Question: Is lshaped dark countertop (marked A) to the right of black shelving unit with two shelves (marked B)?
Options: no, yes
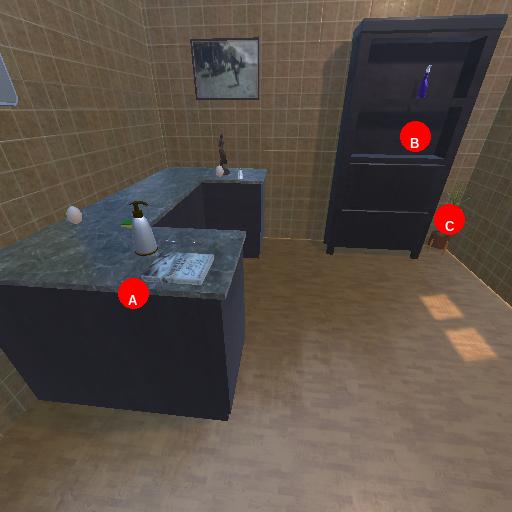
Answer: no